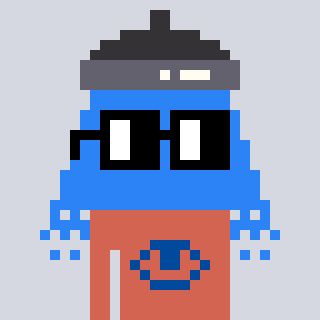
a pixel art character with square black glasses, a shower-shaped head and a peachy-colored body on a cool background